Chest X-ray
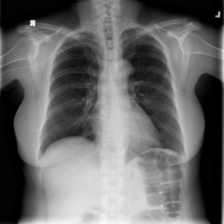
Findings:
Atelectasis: negative
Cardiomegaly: negative
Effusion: negative
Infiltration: positive
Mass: negative
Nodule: negative
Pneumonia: negative
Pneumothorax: negative
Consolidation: negative
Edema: negative
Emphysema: negative
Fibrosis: negative
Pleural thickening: negative
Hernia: negative